Question:
From the image above, I want viewers of my SSRS report to see data where PaymentFound column is equal to 'N' without limiting it in my T-Sql query and without hiding any column in my report.
How do I achieve this in SSRS?
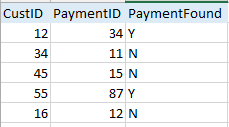
Answer: I am assuming you want to hide the rows for which the 'PaymentFound' value is 'Y'.
There are 2 ways to do that,
1) Add filter on dataset so it will filter the values out with 'PaymentFound= Y'
You can add filter as,
Dataset->RightClick-> DatasetProperties->Filter->Add-> then
'''
Expression : PaymentFound
Operator: =
Value: 'N'
'''
2) Right click on row set the expression for the visibility as
'''
= IIF(Fields!PaymentFound.Value = "Y",True,False)
'''